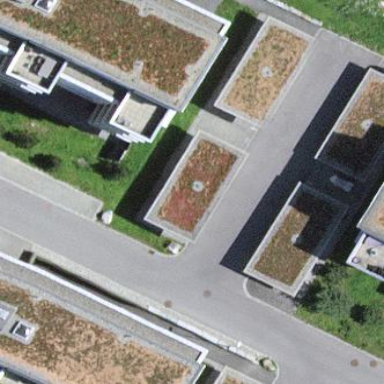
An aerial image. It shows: Flat roofed garages.